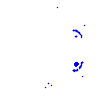
Particle: pion